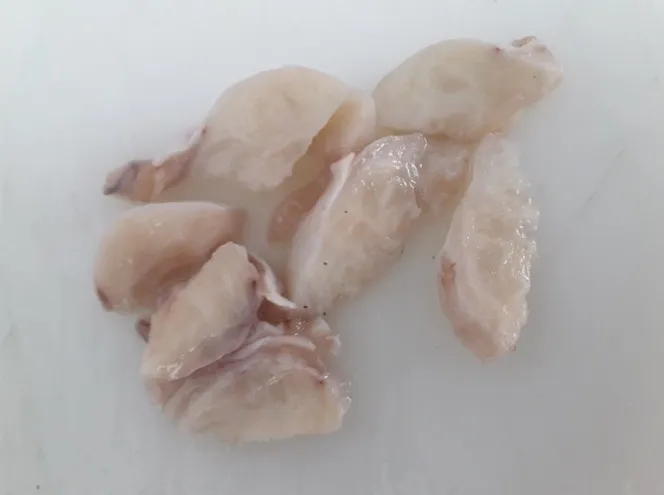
Gross examination of the tumor showing a nodular mass measuring 4 x 2 x 2cms, whitish in colour, with fasciculated aspect on section.
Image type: pathology (fish)